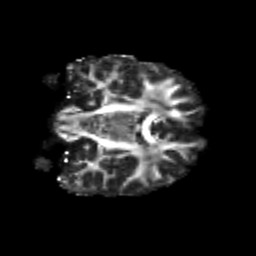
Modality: FA
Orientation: coronal
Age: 25
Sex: female
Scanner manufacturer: siemens
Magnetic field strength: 3 T
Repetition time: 3.5 s
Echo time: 0.125 s